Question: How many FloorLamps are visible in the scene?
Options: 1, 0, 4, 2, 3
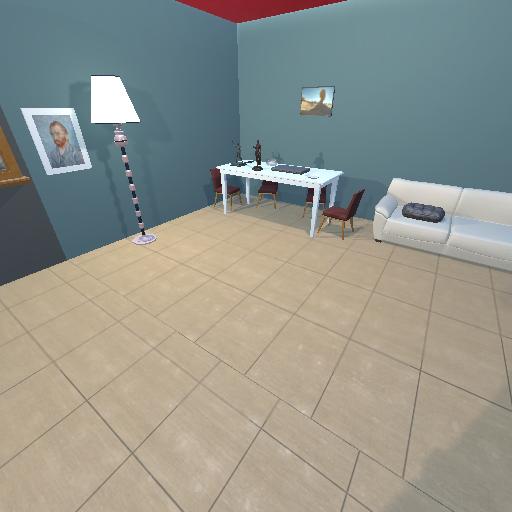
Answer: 1